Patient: sex M, age 62
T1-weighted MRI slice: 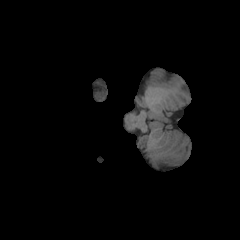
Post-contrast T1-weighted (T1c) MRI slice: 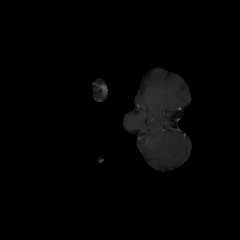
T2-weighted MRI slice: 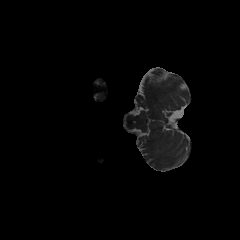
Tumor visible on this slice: no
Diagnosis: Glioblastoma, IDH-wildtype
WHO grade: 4